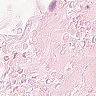
Metastatic tissue present: no